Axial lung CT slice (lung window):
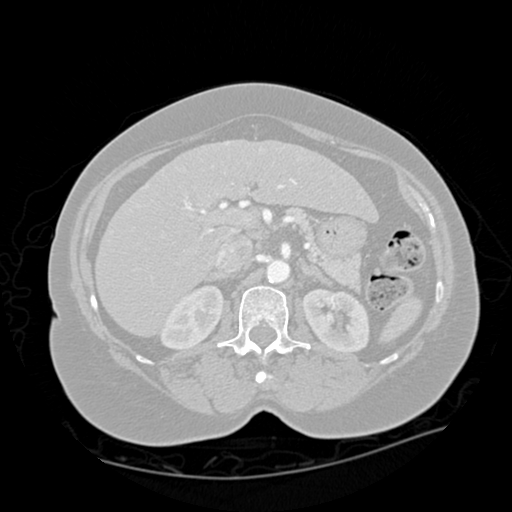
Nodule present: no